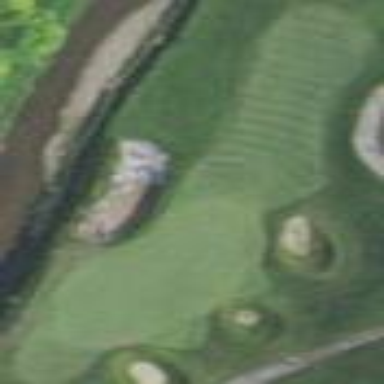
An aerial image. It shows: Grassy area designated as golf fairway.